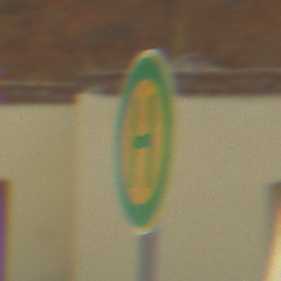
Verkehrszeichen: Haltestelle
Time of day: Midday
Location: Outdoor (Suburban)
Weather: PartlyCloudy
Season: NotSpecified
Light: Natural